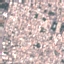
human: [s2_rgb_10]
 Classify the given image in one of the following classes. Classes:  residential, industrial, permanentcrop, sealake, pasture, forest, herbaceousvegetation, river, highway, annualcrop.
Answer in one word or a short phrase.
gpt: Residential